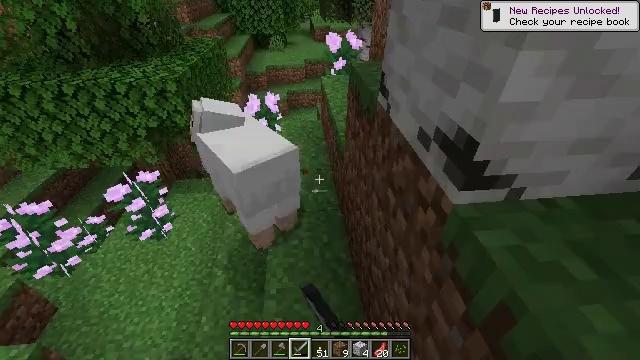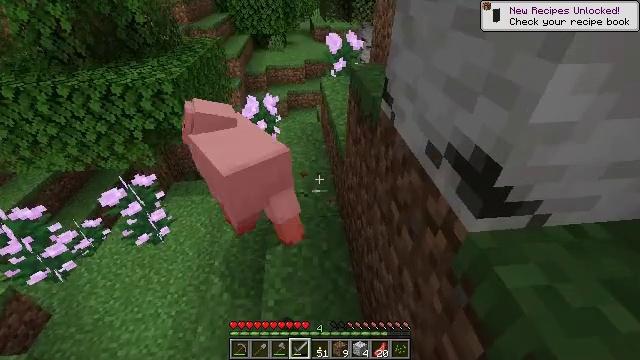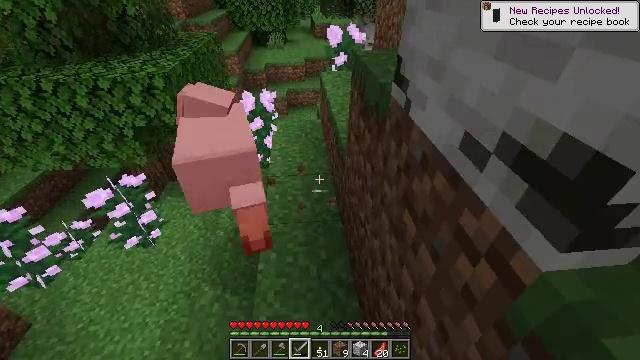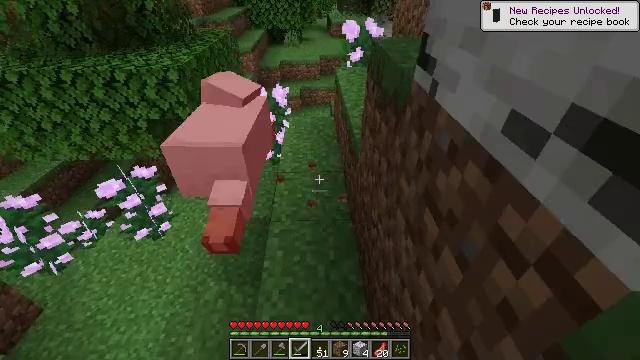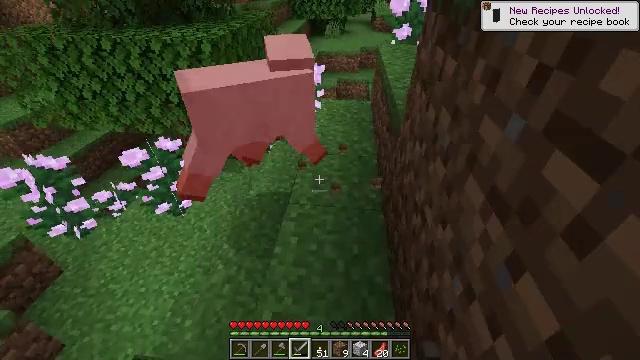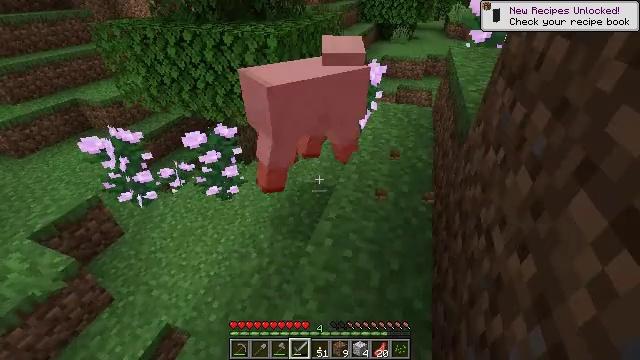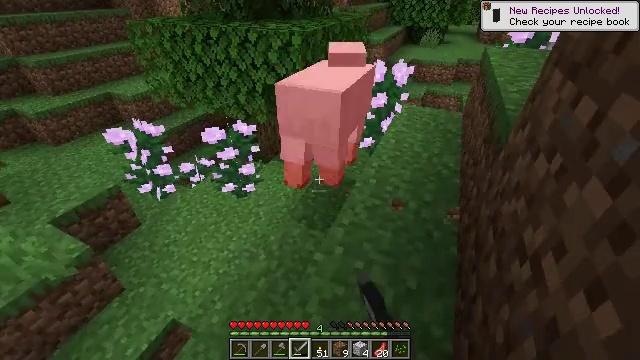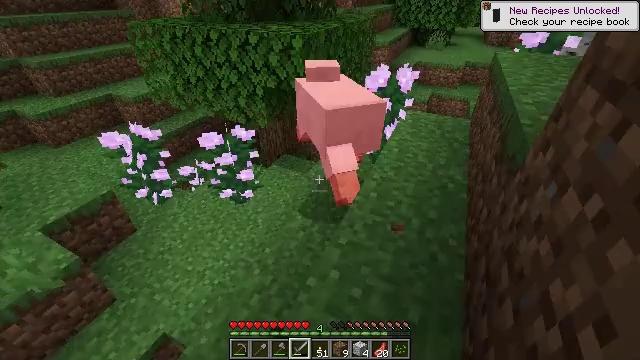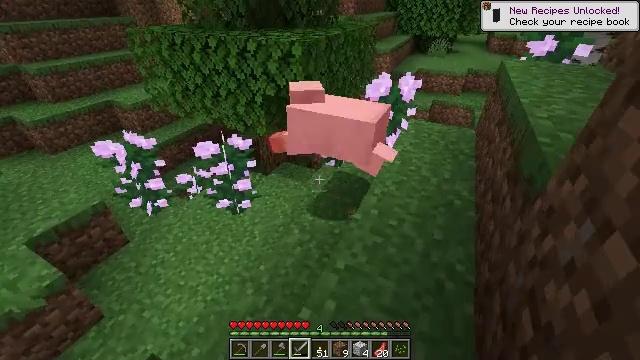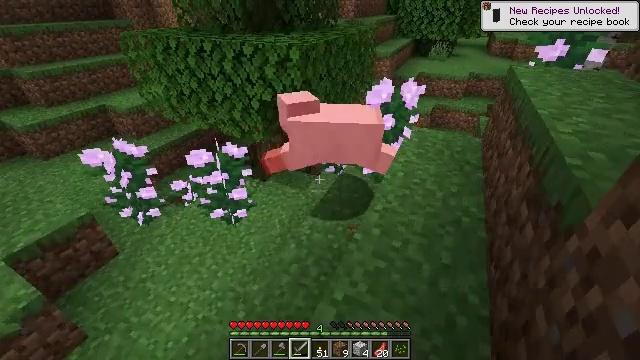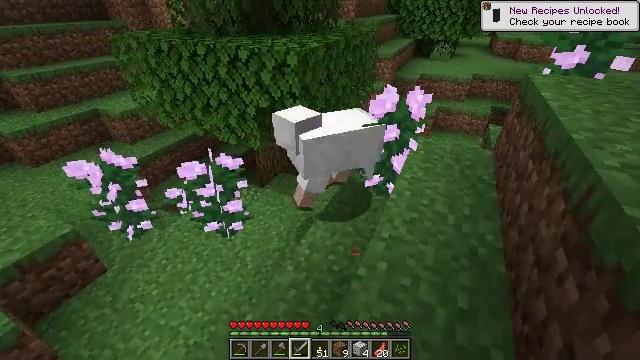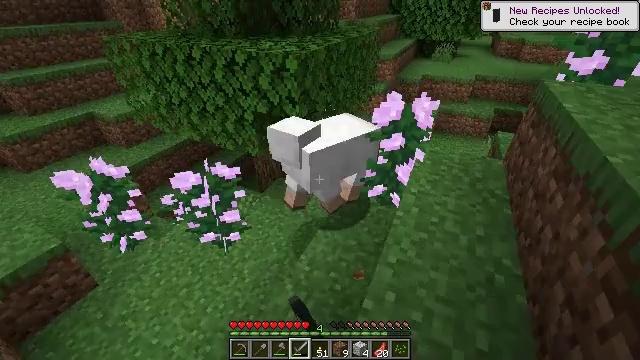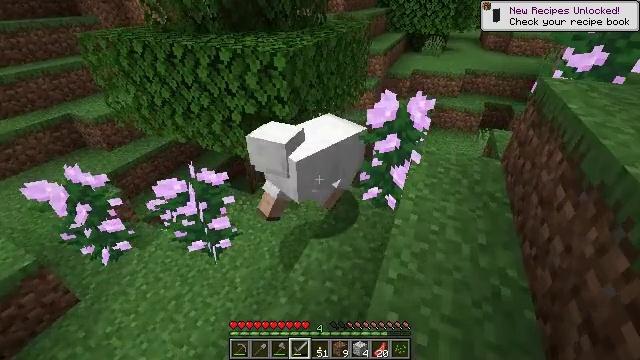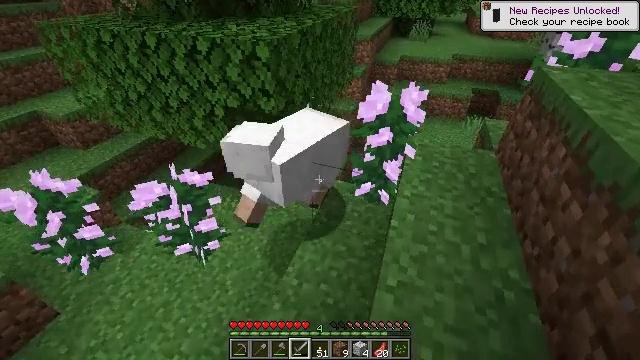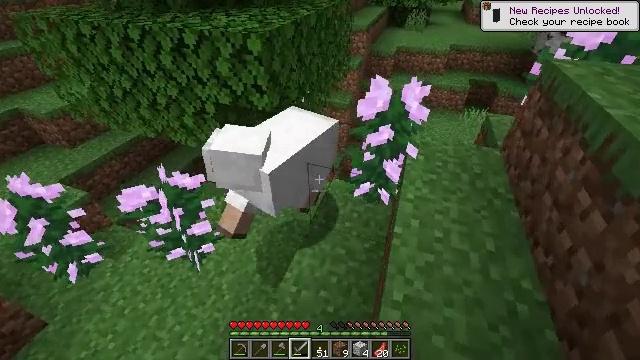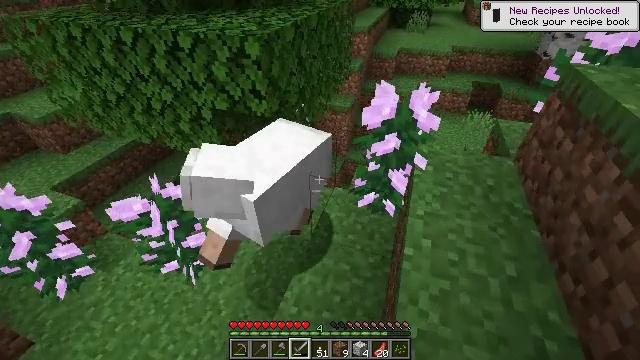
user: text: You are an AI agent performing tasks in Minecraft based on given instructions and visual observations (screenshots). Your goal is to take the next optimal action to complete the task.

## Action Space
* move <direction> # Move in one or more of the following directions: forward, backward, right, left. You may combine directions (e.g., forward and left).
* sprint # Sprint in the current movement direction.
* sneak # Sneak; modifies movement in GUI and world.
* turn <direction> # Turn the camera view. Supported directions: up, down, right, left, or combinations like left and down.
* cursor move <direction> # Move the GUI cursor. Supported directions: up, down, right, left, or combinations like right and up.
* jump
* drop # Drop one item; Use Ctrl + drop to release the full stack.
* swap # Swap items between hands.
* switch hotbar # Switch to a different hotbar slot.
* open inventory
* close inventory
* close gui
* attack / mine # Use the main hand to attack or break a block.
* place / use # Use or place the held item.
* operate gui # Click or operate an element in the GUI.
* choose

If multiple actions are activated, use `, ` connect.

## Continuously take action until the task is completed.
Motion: motion action
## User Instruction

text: Collect peony flowers for dye.
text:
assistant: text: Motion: move forward, attack / mine
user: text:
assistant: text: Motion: move forward, attack / mine
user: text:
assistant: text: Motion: move forward, turn left
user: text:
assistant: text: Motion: move forward, turn left
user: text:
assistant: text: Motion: move forward, turn left and up, attack / mine
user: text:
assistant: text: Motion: move forward, turn left, attack / mine
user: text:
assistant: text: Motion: move forward, turn left, attack / mine
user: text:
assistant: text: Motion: move forward, turn up, attack / mine
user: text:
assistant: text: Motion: move forward
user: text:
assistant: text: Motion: move forward, attack / mine
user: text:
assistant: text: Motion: move forward, attack / mine
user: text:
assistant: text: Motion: move forward, turn right and down, attack / mine
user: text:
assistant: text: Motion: move forward, turn right and down, attack / mine
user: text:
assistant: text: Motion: move forward, turn right and down, attack / mine
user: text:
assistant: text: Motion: move forward, attack / mine
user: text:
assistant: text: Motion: move forward
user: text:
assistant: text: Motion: move forward, attack / mine
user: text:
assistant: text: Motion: move forward, turn left and down, attack / mine
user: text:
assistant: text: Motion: move forward, turn left, attack / mine
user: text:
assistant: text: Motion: move forward, turn left and down, attack / mine
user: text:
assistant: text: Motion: turn left and down, attack / mine
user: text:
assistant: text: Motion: turn left and down, attack / mine
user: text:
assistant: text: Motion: turn left, attack / mine
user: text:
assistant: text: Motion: turn left and down
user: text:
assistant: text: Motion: turn left, attack / mine
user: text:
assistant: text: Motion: attack / mine